Question: I have a C# program that generates a report (designed using the Report Design wizard) that looks like this:

It has six columns: BILLMOYR, MBRSEP, LOCATION, RATE, BILLTYPE, DISTRICT.
At the bottom of this report, I have an expression that looks like this:
'''
[CountDistinct(MBRSEP)]
'''
This tells me the total number of unique MBRSEPs in my report.
What I'd also like to do is get the total number of unique MBRSEPs for each DISTRICT. Can I add something to the report like this?:
'''
[CountDistinct(MBRSEP where DISTRICT = '13')]
[CountDistinct(MBRSEP where DISTRICT = '14')]
'''
etc...? Does something like that exist for the CountDistinct function?
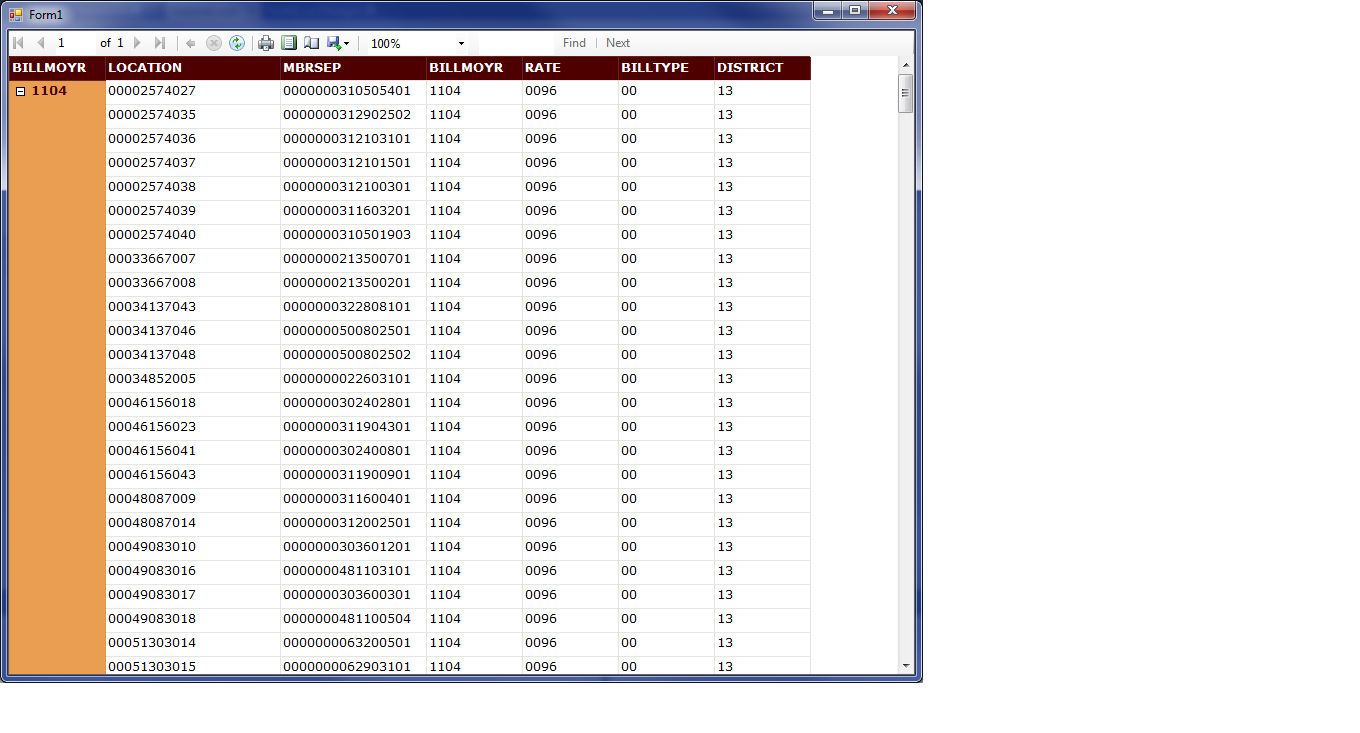
Answer: This is very simple in RS. You simply create a grouping for MBRSEP and in the group footer you can leave COUNTDISTINCT(MBRSEP). You are using reporting services correct?
This will give you a count per each group.